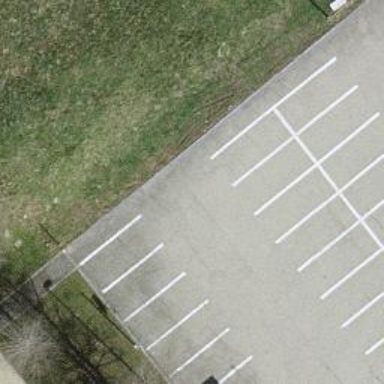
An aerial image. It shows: Parking aisle designated as service road.